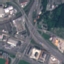
Land use / land cover class: Highway